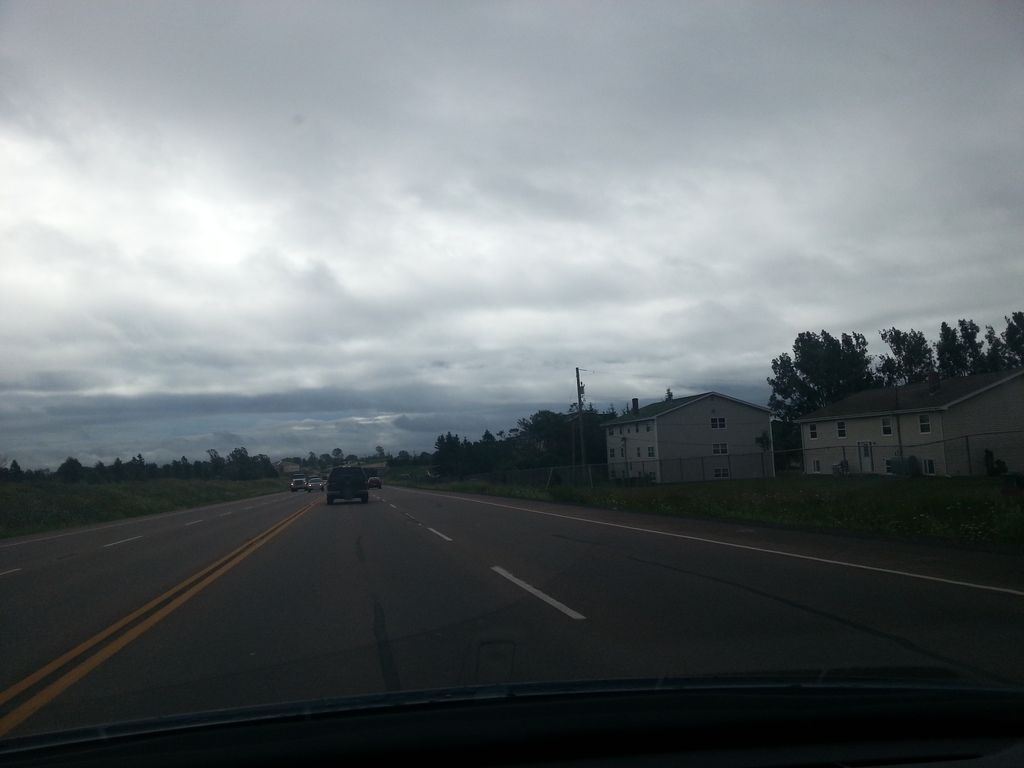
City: charlottetown